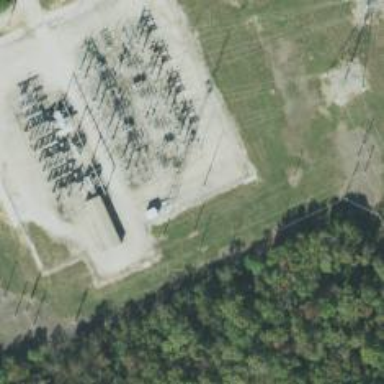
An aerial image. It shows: Switch for power supply.